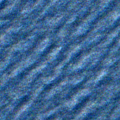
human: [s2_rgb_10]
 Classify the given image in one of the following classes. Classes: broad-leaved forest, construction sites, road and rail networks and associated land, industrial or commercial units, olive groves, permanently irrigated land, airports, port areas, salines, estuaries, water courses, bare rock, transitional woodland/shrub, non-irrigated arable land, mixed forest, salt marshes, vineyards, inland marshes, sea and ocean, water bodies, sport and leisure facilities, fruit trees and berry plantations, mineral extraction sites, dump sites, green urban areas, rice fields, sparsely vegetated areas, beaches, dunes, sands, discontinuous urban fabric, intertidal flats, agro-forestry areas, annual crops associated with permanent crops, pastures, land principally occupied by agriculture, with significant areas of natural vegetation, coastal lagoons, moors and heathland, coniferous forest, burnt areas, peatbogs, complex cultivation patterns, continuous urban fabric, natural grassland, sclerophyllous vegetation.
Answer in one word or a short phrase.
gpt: sea and ocean